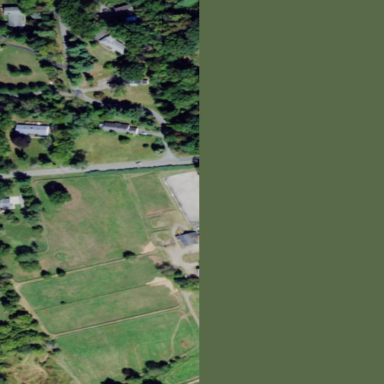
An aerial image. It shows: Farmyard area.